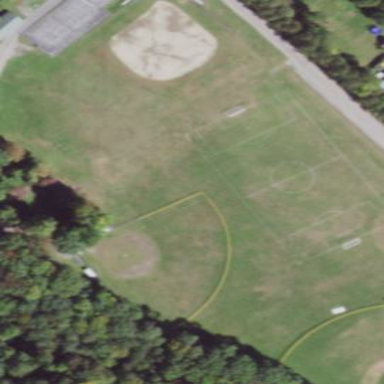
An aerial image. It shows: Baseball pitch for leisure and sports activities.